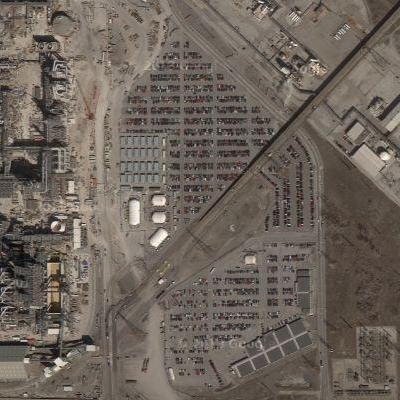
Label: Parking